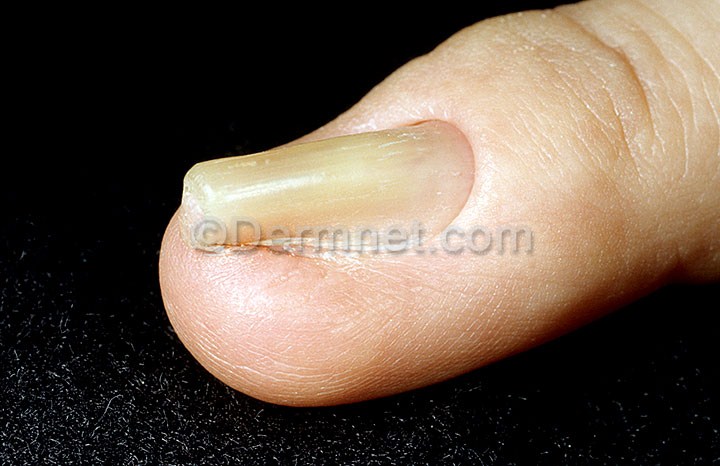
Disease: Nail Fungus and other Nail Disease